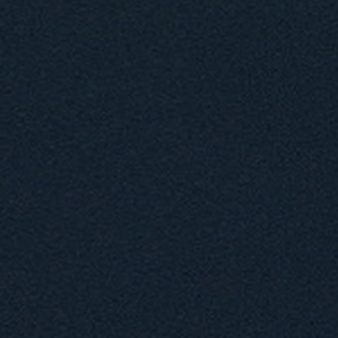
Label: other